Field crop: maize
Growth stage: 2
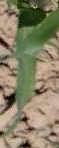
Species: maize